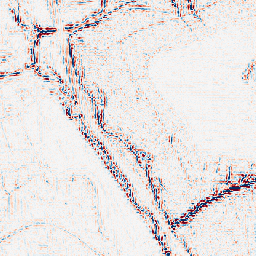
Category: wavelet
Decomposition family: wavelet_dwt
Decomposition parameters: wavelet: db2
level: 2
Upsampling method: quadratic
Upsampling parameters: scale: 2
Upsampling scale: 2